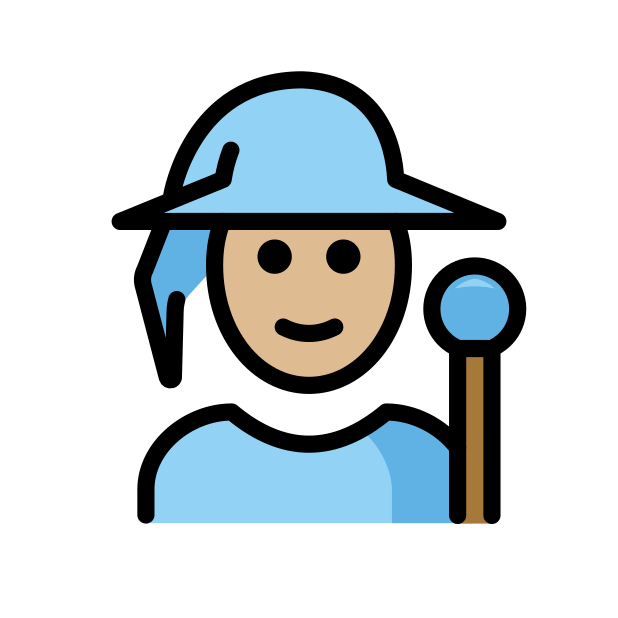
mage: medium-light skin tone